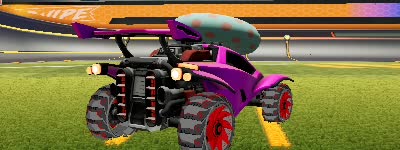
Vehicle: octane